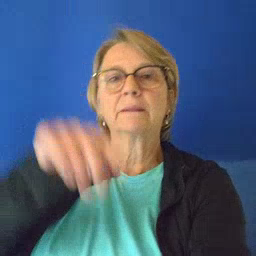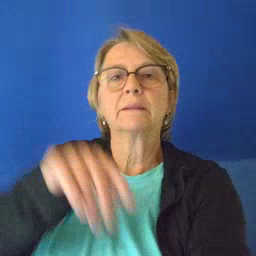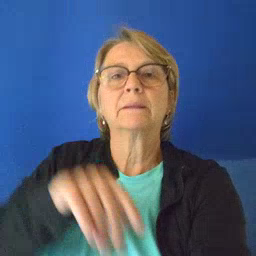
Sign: fireman